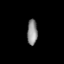
Tissue: lung
Cell type: Endothelial cells
Senescence score: 0.571
Nuclear area (px): 251
Mean DAPI intensity: 142.972